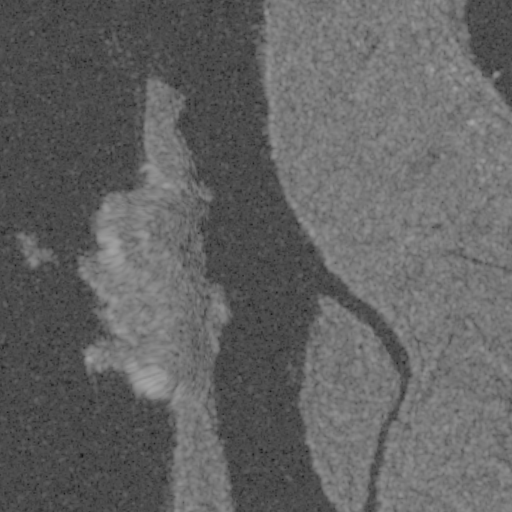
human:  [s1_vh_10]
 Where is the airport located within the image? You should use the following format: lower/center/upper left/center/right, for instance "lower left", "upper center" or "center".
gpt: The airport is located in the center right of the image.
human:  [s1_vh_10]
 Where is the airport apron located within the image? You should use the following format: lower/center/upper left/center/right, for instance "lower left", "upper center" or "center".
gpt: The airport apron is located in the center right of the image.
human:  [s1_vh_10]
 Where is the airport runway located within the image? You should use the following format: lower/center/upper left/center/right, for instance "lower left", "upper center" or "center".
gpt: The airport runway is located in the center right of the image.
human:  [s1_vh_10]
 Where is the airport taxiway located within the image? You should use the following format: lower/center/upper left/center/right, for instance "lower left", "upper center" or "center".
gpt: The airport taxiway is located in the center right of the image.
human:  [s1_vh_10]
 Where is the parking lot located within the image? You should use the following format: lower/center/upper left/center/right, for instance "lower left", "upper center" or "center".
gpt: There is no parking lot in the image.

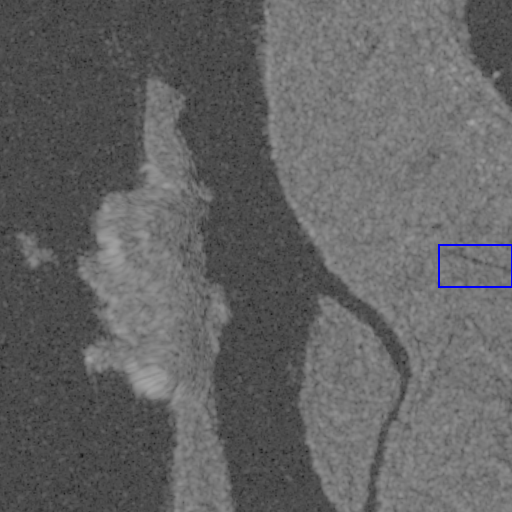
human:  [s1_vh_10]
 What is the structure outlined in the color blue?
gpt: The structure outlined in blue is an airport.
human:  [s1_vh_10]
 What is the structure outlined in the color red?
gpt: There is no red outline.